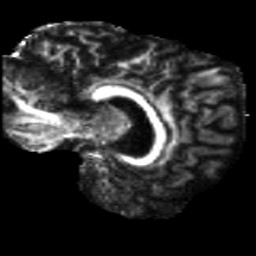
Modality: FA
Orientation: sagittal
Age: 42
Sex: male
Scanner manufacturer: siemens
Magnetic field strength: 3 T
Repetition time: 5.25 s
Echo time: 0.08 s